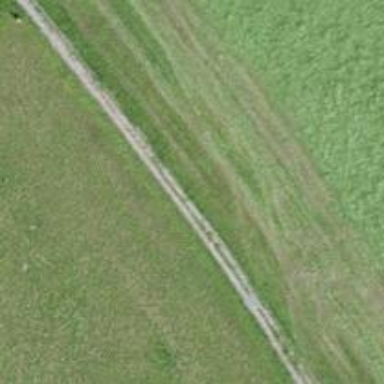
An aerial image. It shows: Gravel track with grade 4 quality.